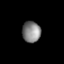
Tissue: lung
Cell type: T cells
Senescence score: 0.2035
Nuclear area (px): 384
Mean DAPI intensity: 129.148